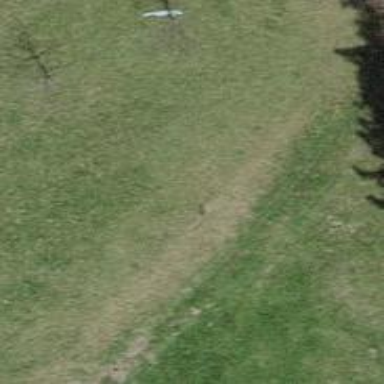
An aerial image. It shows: Ground path.